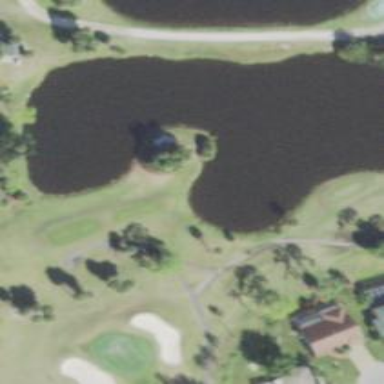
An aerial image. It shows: Scenic view of water hazard on golf course. The natural water feature adds beauty to the landscape.